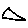
Label: triangle